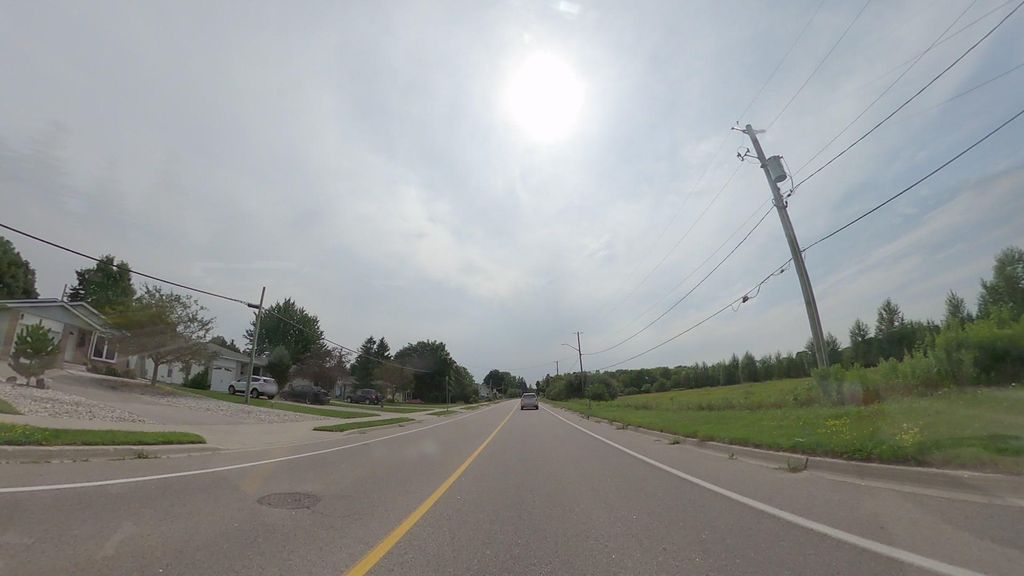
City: kitchener-waterloo